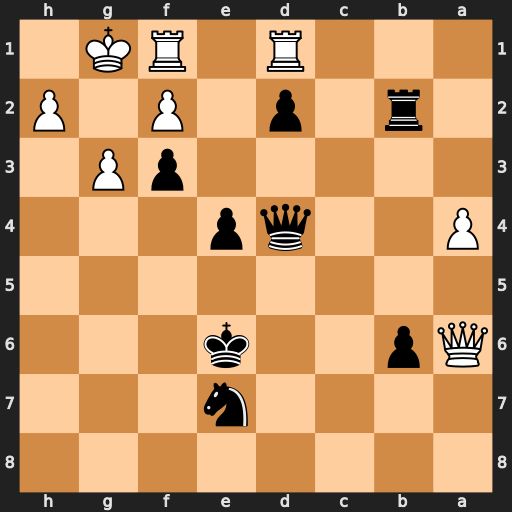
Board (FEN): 8/4n3/Qp2k3/8/P2qp3/5pP1/1r1p1P1P/3R1RK1
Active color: b
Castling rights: -
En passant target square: -
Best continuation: e3 Qa8 e2